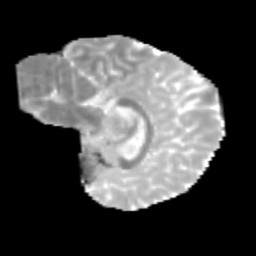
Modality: MD
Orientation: sagittal
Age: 12
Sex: male
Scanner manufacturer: siemens
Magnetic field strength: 3 T
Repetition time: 3.8 s
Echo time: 0.07 s